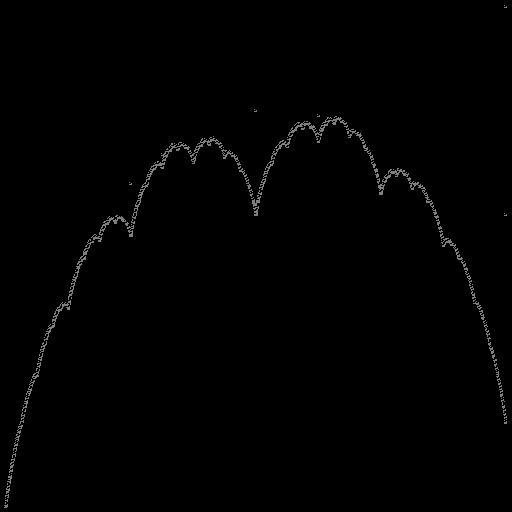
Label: a4